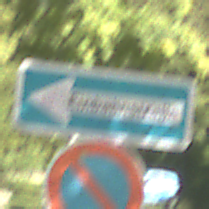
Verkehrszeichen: EinbahnstrasseLinksweisend
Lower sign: EingeschraenktesHalteverbot
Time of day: Midday
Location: Outdoor (RoadRail)
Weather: Clear
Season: NotSpecified
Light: Natural